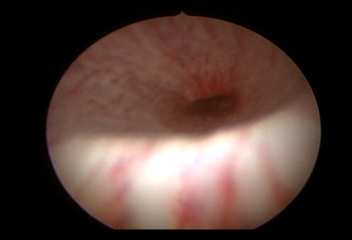
Modality: WLC
Class: Normal mucosa
Bladder cancer association: No